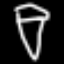
Label: diamond